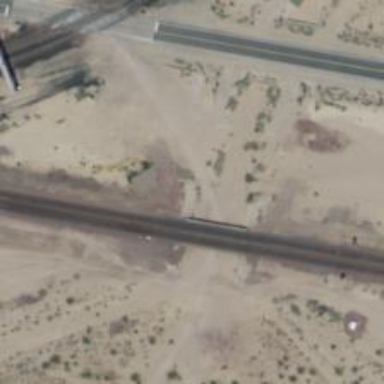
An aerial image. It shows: Railway track.